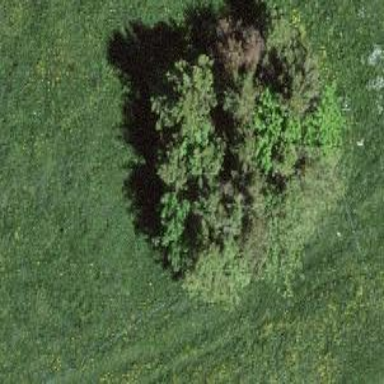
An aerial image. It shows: Single tag "natural: tree."